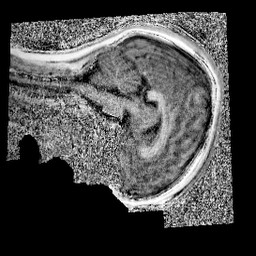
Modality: UNIT1
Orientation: sagittal
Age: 10
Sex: female
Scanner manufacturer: siemens
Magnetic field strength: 3 T
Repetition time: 4 s
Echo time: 0.00299 s